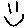
Label: smiley face